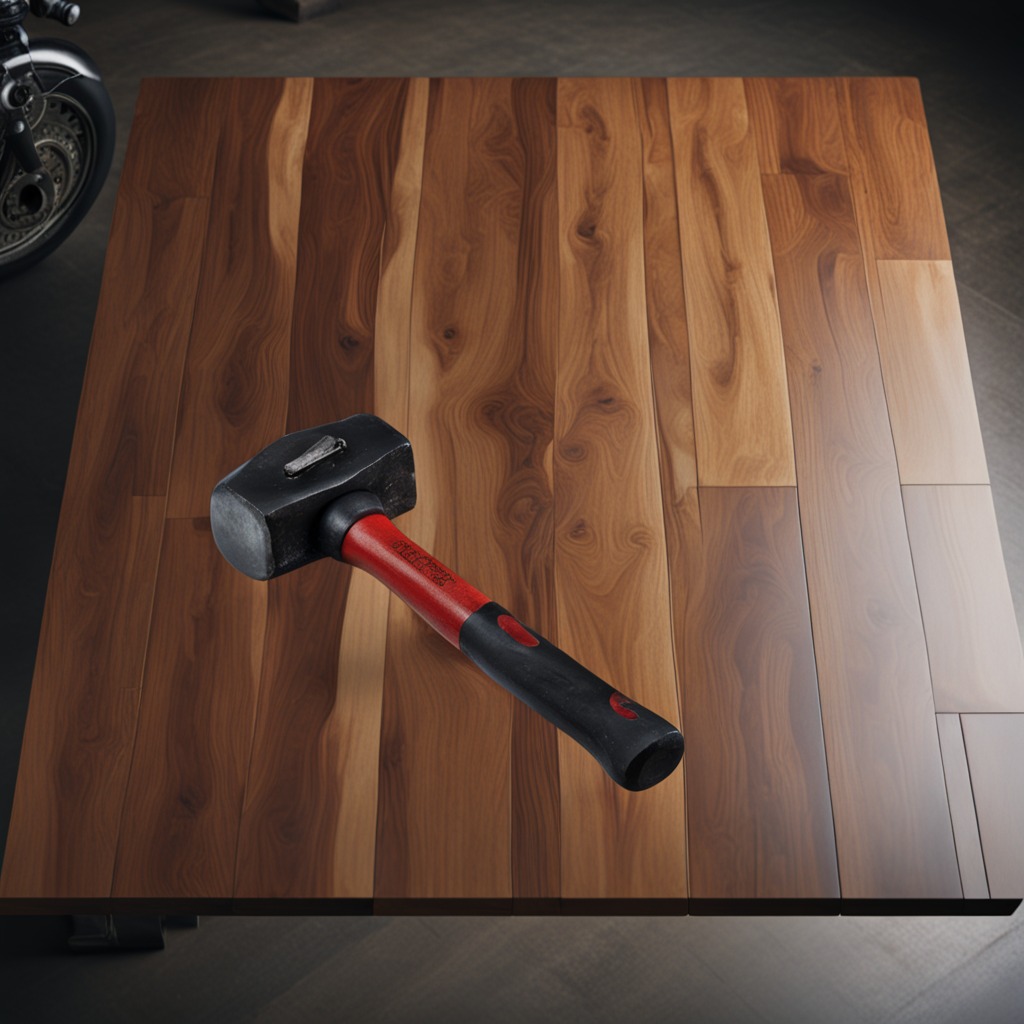
A hammer is lying on the wooden table.